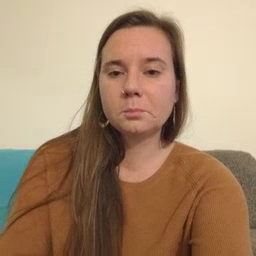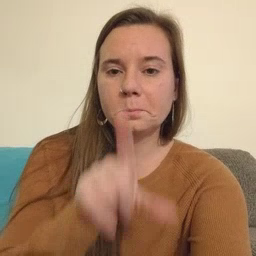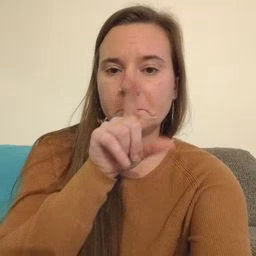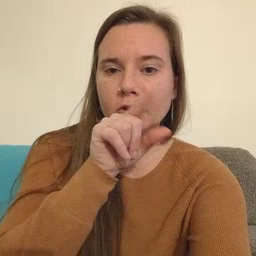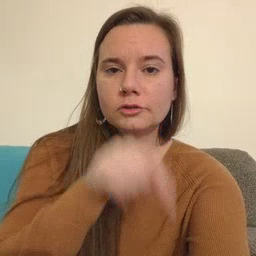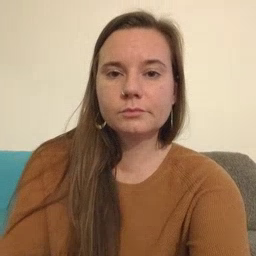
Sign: bird